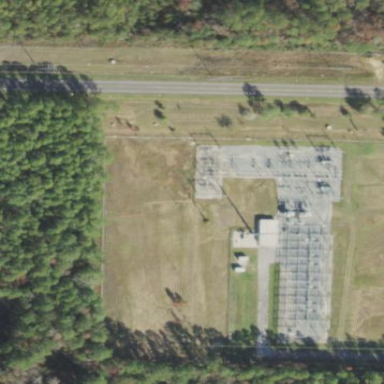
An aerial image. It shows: Outdoor distribution level power substation.